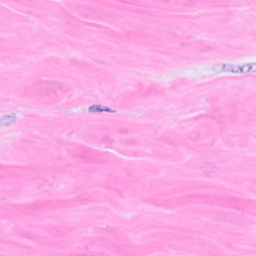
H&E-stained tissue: Breast